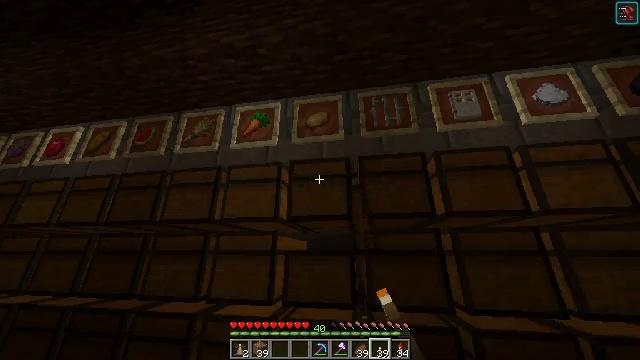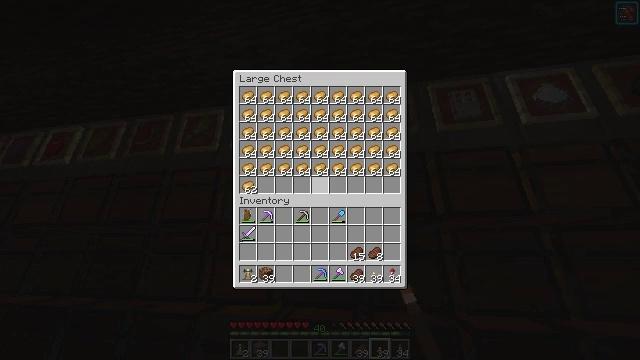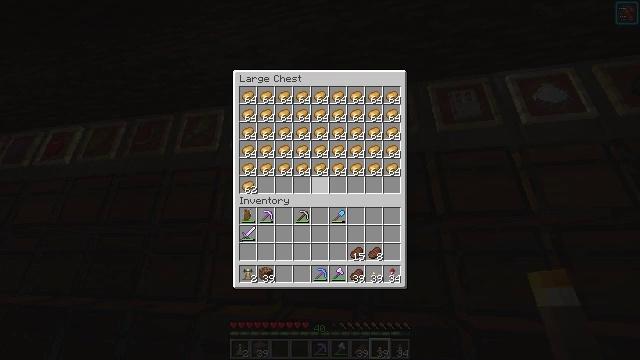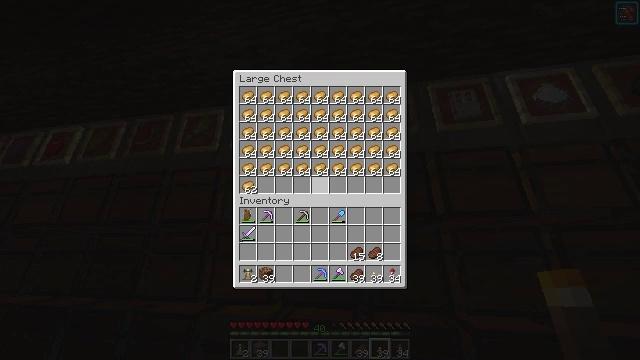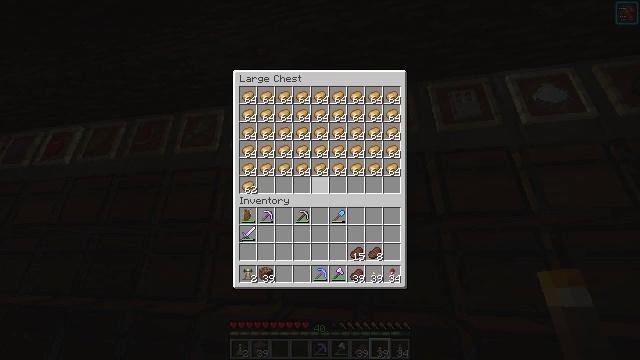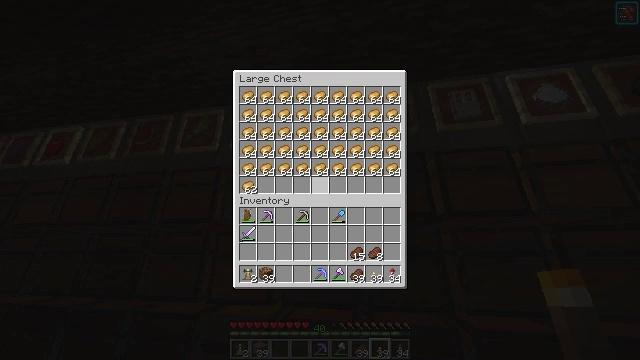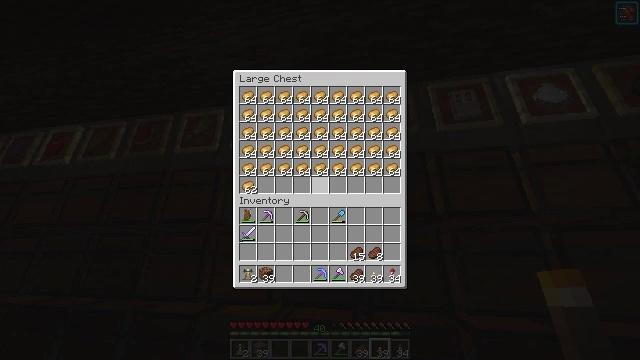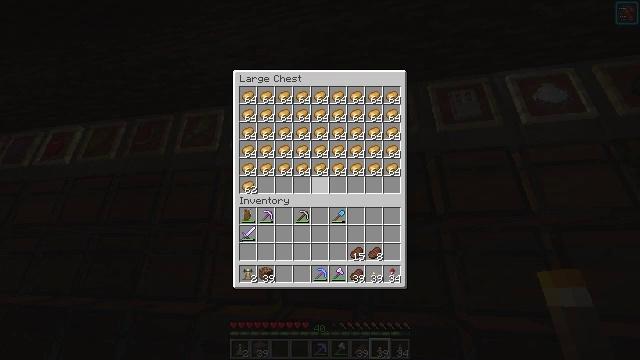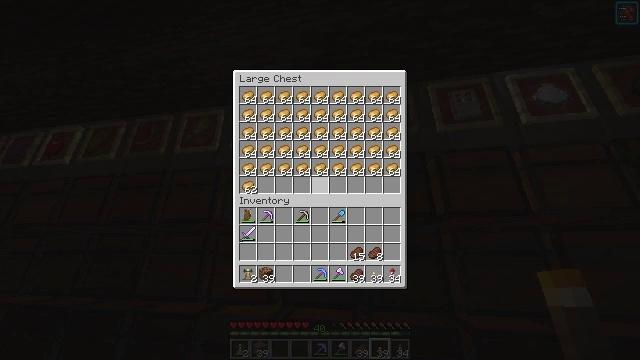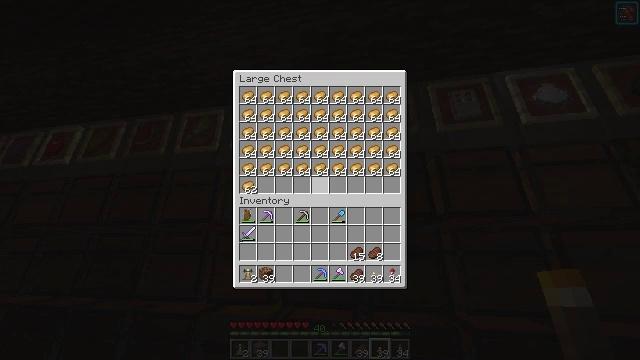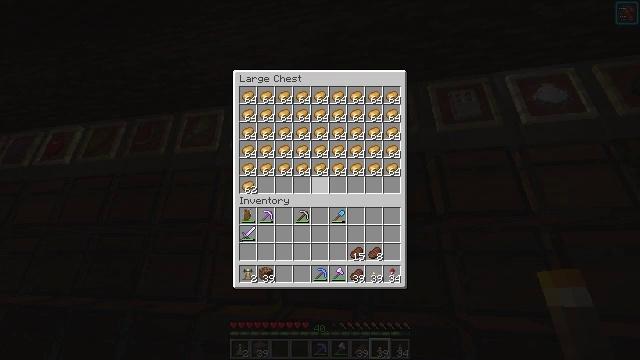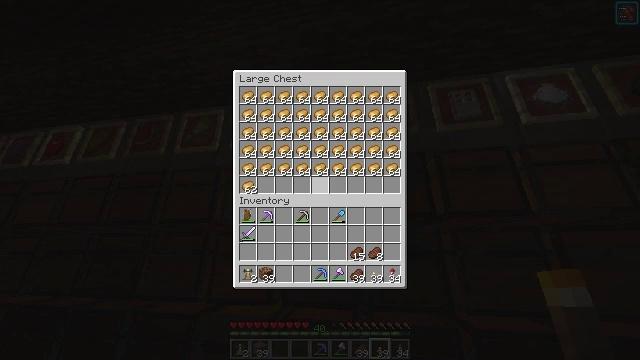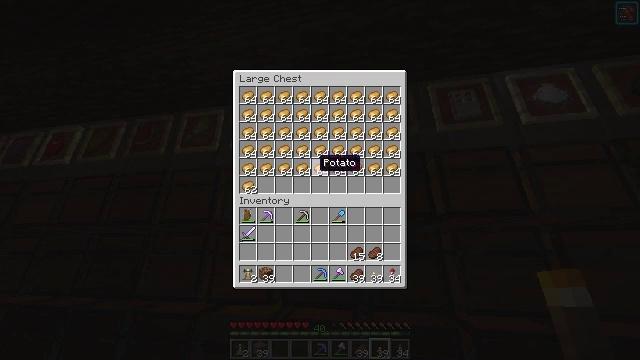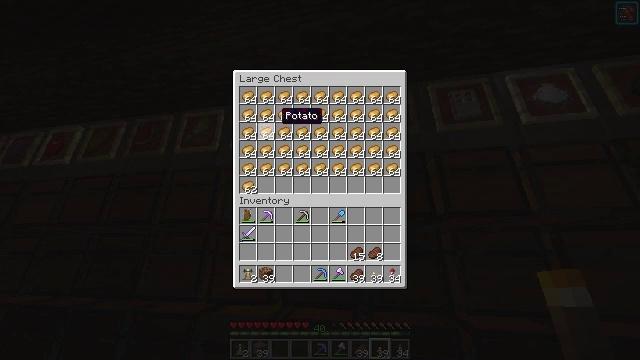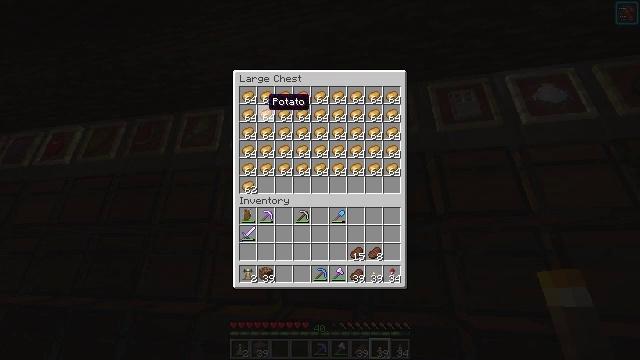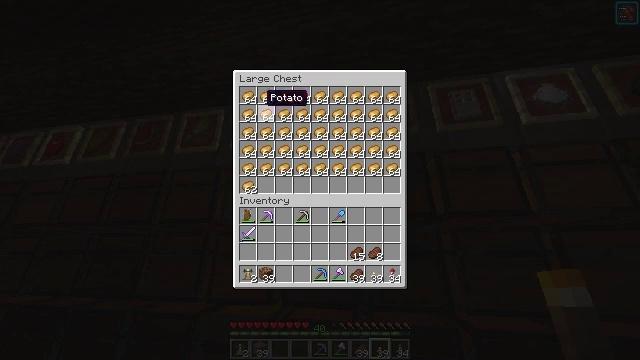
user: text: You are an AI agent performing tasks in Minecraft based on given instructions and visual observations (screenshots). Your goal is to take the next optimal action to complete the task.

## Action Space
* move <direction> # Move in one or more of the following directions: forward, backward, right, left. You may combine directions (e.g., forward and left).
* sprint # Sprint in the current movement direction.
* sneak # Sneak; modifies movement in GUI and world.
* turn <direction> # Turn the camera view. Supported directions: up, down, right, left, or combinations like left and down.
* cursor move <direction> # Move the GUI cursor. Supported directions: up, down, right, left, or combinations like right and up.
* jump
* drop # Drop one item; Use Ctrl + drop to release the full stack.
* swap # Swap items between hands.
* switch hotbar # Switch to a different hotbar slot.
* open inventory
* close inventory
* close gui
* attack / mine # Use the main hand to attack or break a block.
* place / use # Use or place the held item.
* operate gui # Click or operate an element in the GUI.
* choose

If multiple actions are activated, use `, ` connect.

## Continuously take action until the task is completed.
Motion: motion action
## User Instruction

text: Drop a potato.
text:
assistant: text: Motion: open gui
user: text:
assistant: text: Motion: no_op
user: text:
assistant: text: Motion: no_op
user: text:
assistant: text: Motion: no_op
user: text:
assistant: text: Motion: no_op
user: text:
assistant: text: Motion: no_op
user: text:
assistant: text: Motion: no_op
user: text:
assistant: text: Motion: no_op
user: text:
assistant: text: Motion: no_op
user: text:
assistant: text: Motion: no_op
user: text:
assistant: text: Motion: no_op
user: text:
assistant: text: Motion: sneak, cursor move left and up
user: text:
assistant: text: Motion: sneak, cursor move left and up
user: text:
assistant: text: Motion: sneak, cursor move left and up
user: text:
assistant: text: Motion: sneak
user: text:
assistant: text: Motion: sneak
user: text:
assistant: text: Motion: sneak
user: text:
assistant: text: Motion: sneak
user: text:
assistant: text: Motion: sneak, choose
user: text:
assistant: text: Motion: sneak, cursor move right, choose
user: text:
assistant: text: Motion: sneak
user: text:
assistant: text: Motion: sneak, choose
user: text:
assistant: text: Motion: sneak, cursor move right, choose
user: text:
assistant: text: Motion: sneak, cursor move right
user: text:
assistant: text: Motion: sneak, choose
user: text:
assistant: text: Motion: sneak, choose
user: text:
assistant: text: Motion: sneak, cursor move right
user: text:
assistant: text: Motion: sneak
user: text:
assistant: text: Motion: sneak
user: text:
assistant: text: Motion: sneak, choose